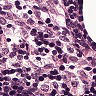
Metastatic tissue present: no